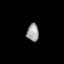
Tissue: lung
Cell type: Endothelial cells
Senescence score: 0.6348
Nuclear area (px): 207
Mean DAPI intensity: 157.841